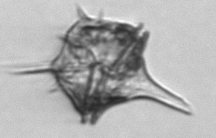
Label: Amylax